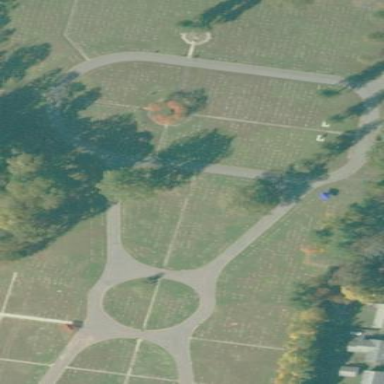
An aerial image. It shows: Cemetery.